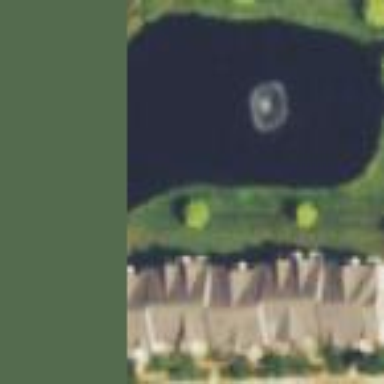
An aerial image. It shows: Pond surrounded by natural water.